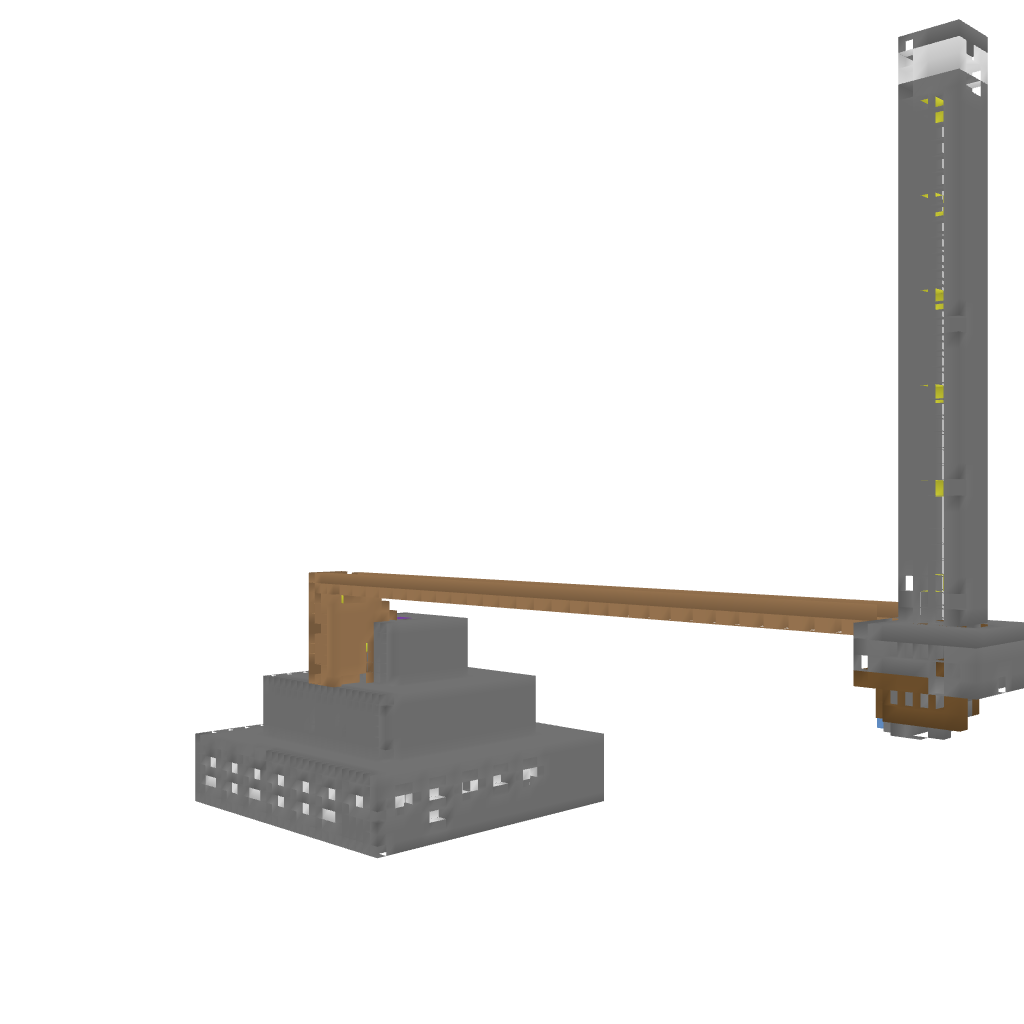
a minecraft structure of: Castle 1 bad low quality